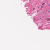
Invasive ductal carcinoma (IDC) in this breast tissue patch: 0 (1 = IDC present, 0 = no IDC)